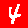
Digit: 4